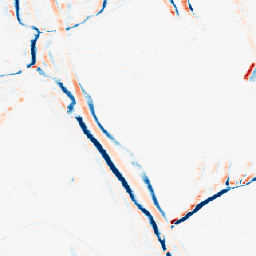
Category: morphological
Decomposition family: morphological_rect
Decomposition parameters: operation: average
width: 10
height: 3
Upsampling method: area
Upsampling parameters: scale: 4
Upsampling scale: 4